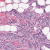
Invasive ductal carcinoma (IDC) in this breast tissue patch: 1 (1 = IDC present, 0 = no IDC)